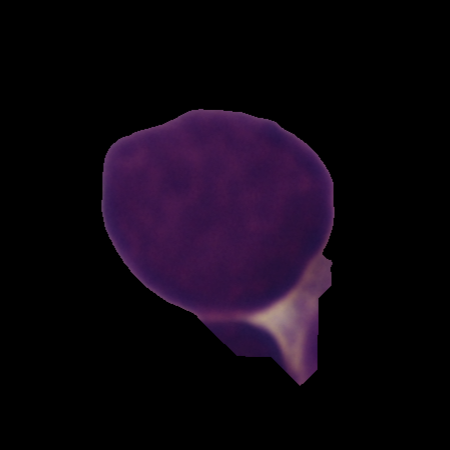
Label: healthy